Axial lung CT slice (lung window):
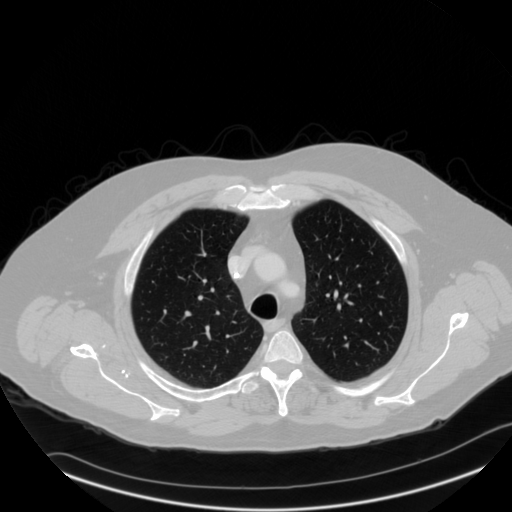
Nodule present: no